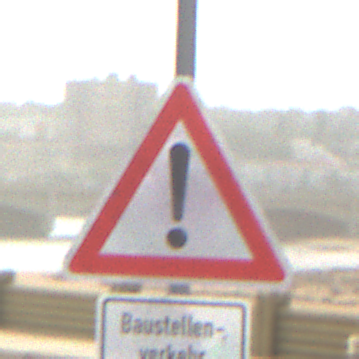
Verkehrszeichen: Gefahrenstelle
Zusatzzeichen unten: HinweiseAufGefahrenDurchVerbaleAngabe6
Umgebung: Outdoor, Suburban
Tageszeit: MorningAfternoon
Wetter: PartlyCloudy
Licht: Natural
Jahreszeit: NotSpecified
Kontrast: HighContrast